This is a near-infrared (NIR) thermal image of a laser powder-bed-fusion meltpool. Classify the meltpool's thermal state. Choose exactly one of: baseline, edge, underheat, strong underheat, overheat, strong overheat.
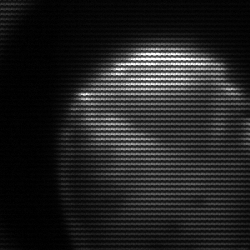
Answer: edge